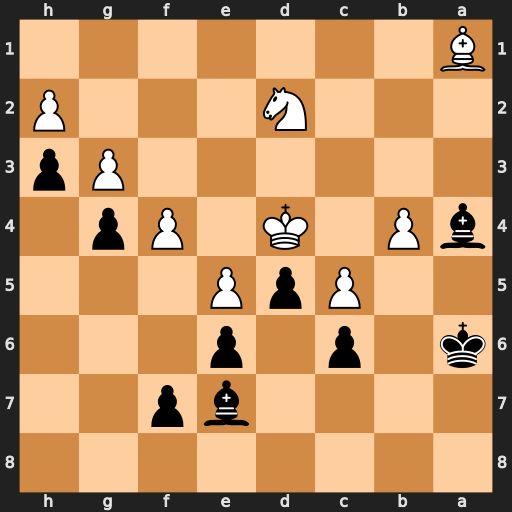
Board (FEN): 8/4bp2/k1p1p3/2PpP3/bP1K1Pp1/6Pp/3N3P/B7
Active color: b
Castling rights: -
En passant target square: -
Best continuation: Bh4 Nf1 Bb5 Ke3 Bxf1